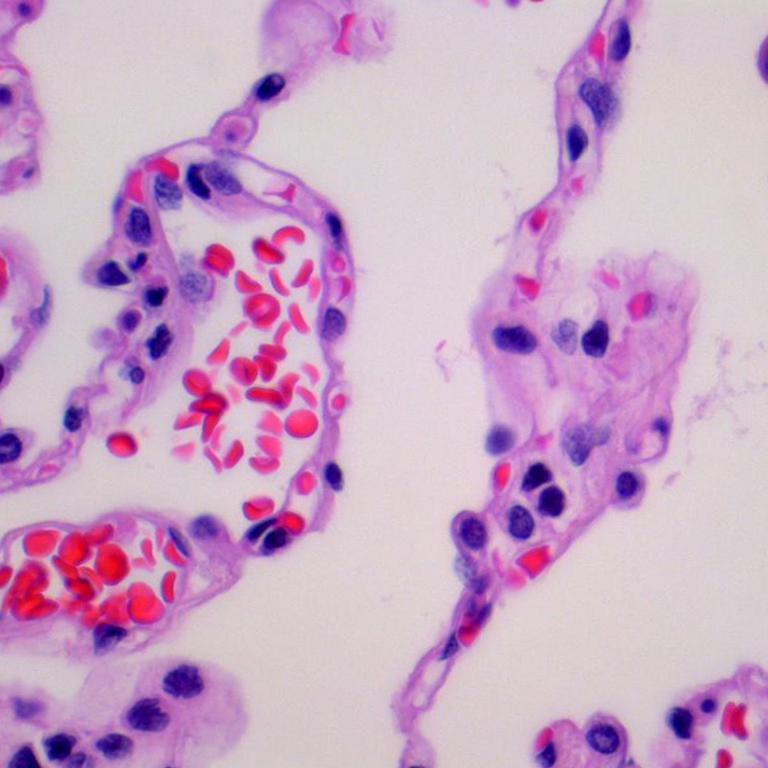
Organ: lung
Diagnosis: benign